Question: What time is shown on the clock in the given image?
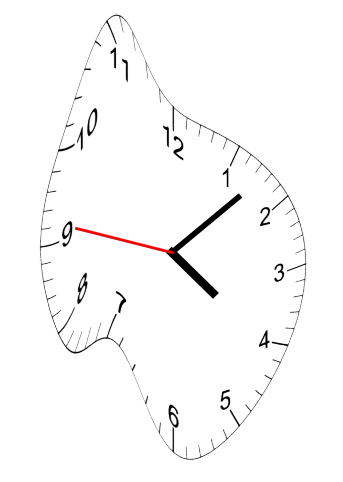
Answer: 04:07:46